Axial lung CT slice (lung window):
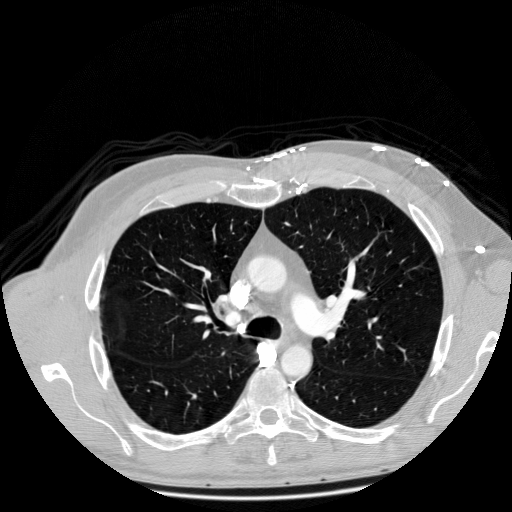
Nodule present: no